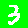
Digit: 3